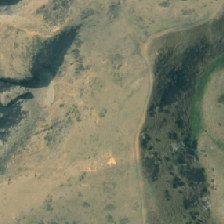
Land cover: low_producing_grassland